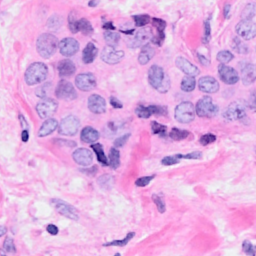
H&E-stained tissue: Breast